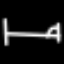
Label: bed